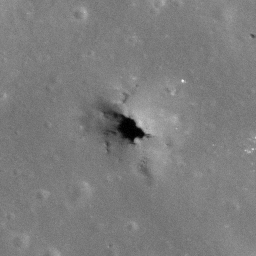
Pit: Copernicus 12
Host crater: Copernicus
Host type: impact_melt
Lunar coordinates: latitude 9.554, longitude 340.725